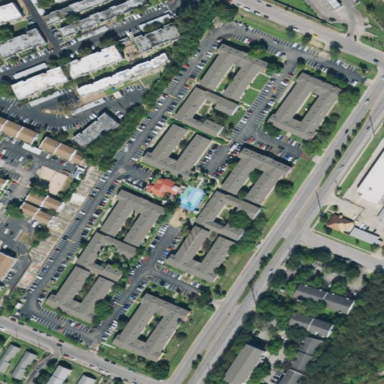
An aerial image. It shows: Residential area with apartments.